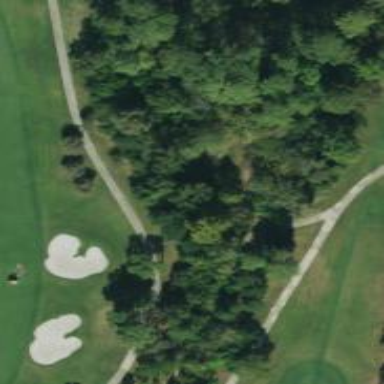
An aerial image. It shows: Path for both road and golf.